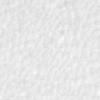
Label: no_change